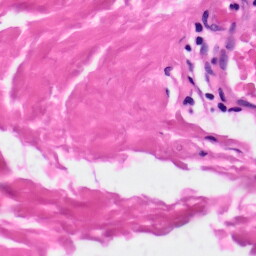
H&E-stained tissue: Skin